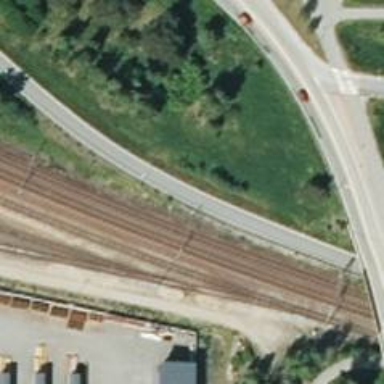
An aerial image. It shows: Asphalt trunk link road.